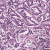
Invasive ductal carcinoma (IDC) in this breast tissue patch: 1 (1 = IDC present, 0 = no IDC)